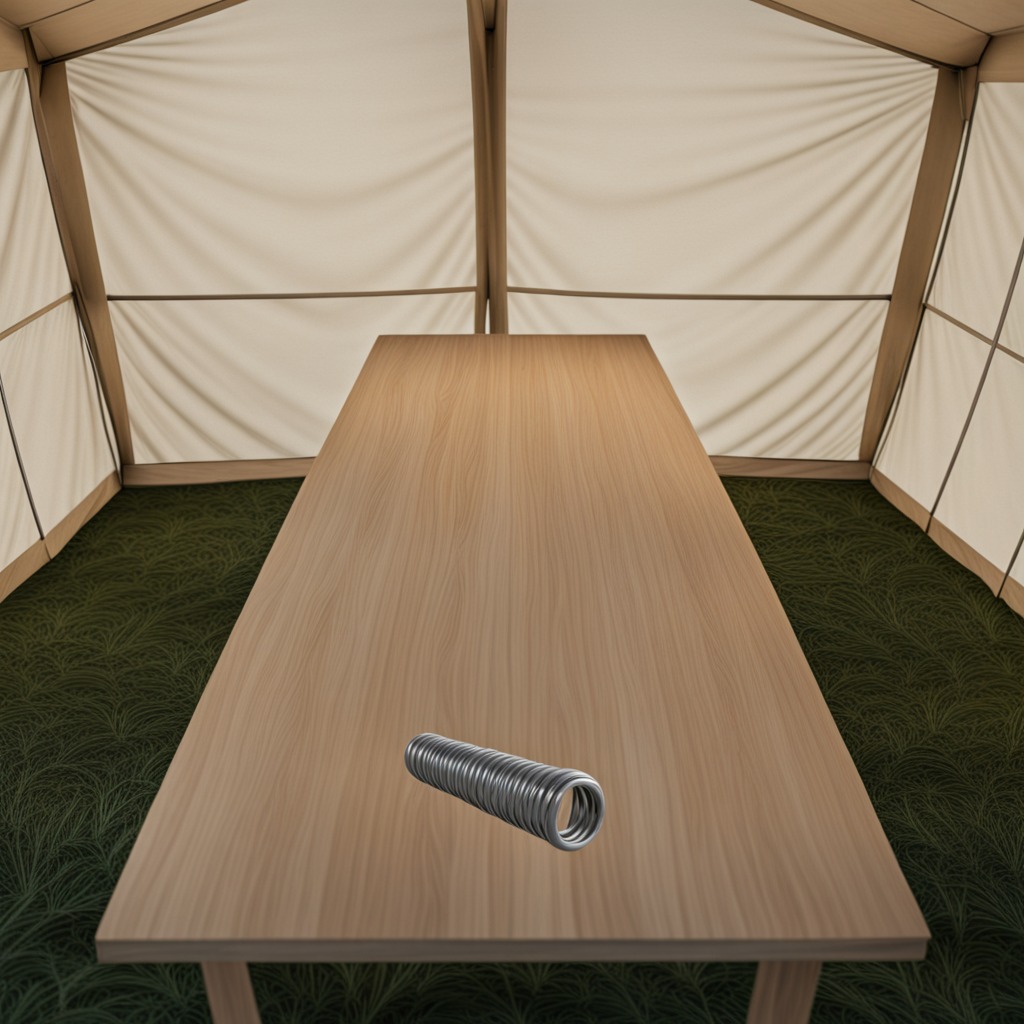
A coiled metal spring is lying on a wooden table inside a jungle field workshop tent.